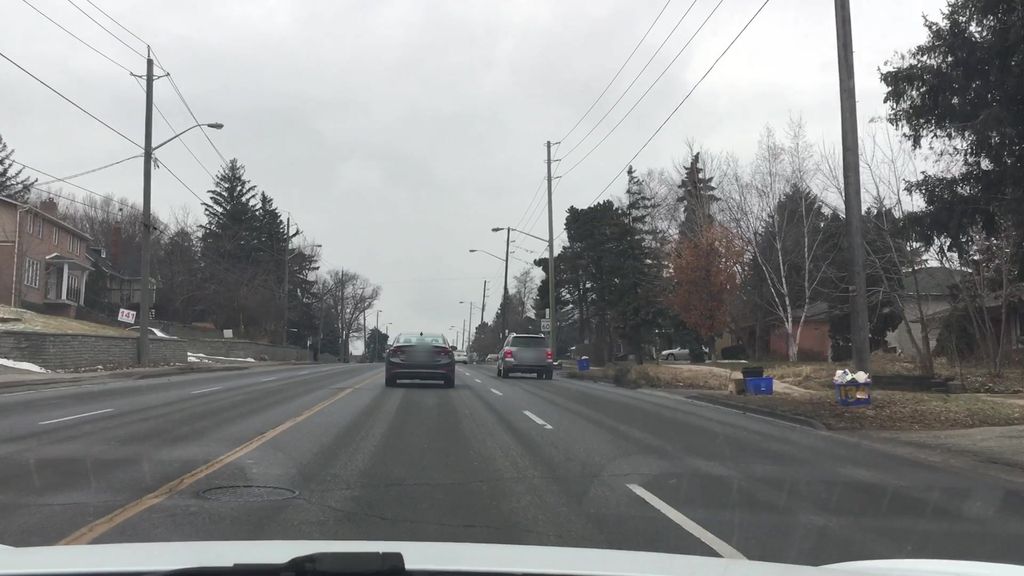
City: toronto